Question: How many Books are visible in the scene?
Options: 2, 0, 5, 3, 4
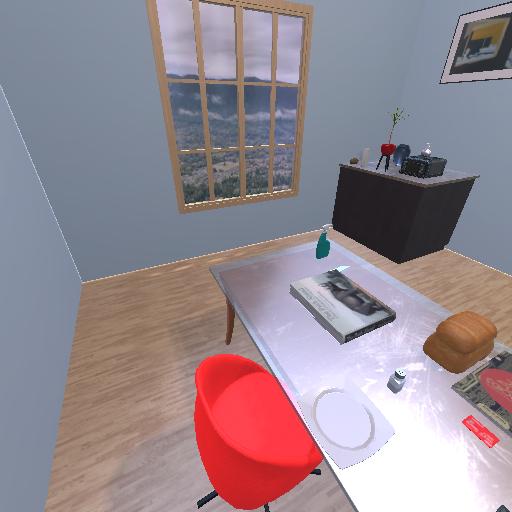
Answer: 2